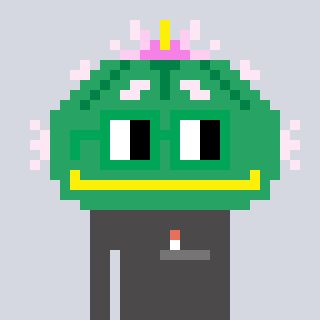
a pixel art character with square green glasses, a peyote-shaped head and a grayscale-colored body on a cool background